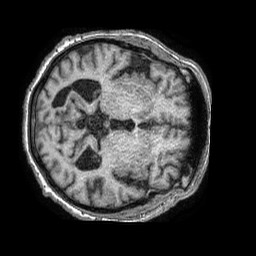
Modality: T1w
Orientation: axial
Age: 58
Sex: male
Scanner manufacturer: philips
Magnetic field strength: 1.5 T
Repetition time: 0.007494 s
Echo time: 0.003401 s